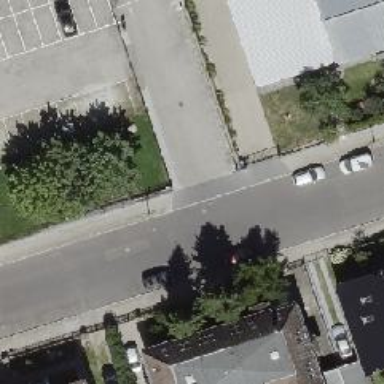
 and parallel on-street parking lanes on both sides."